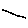
Label: line